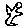
Label: bird